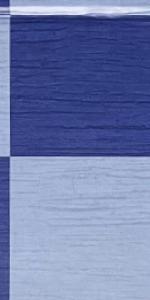
Label: Empty